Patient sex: F
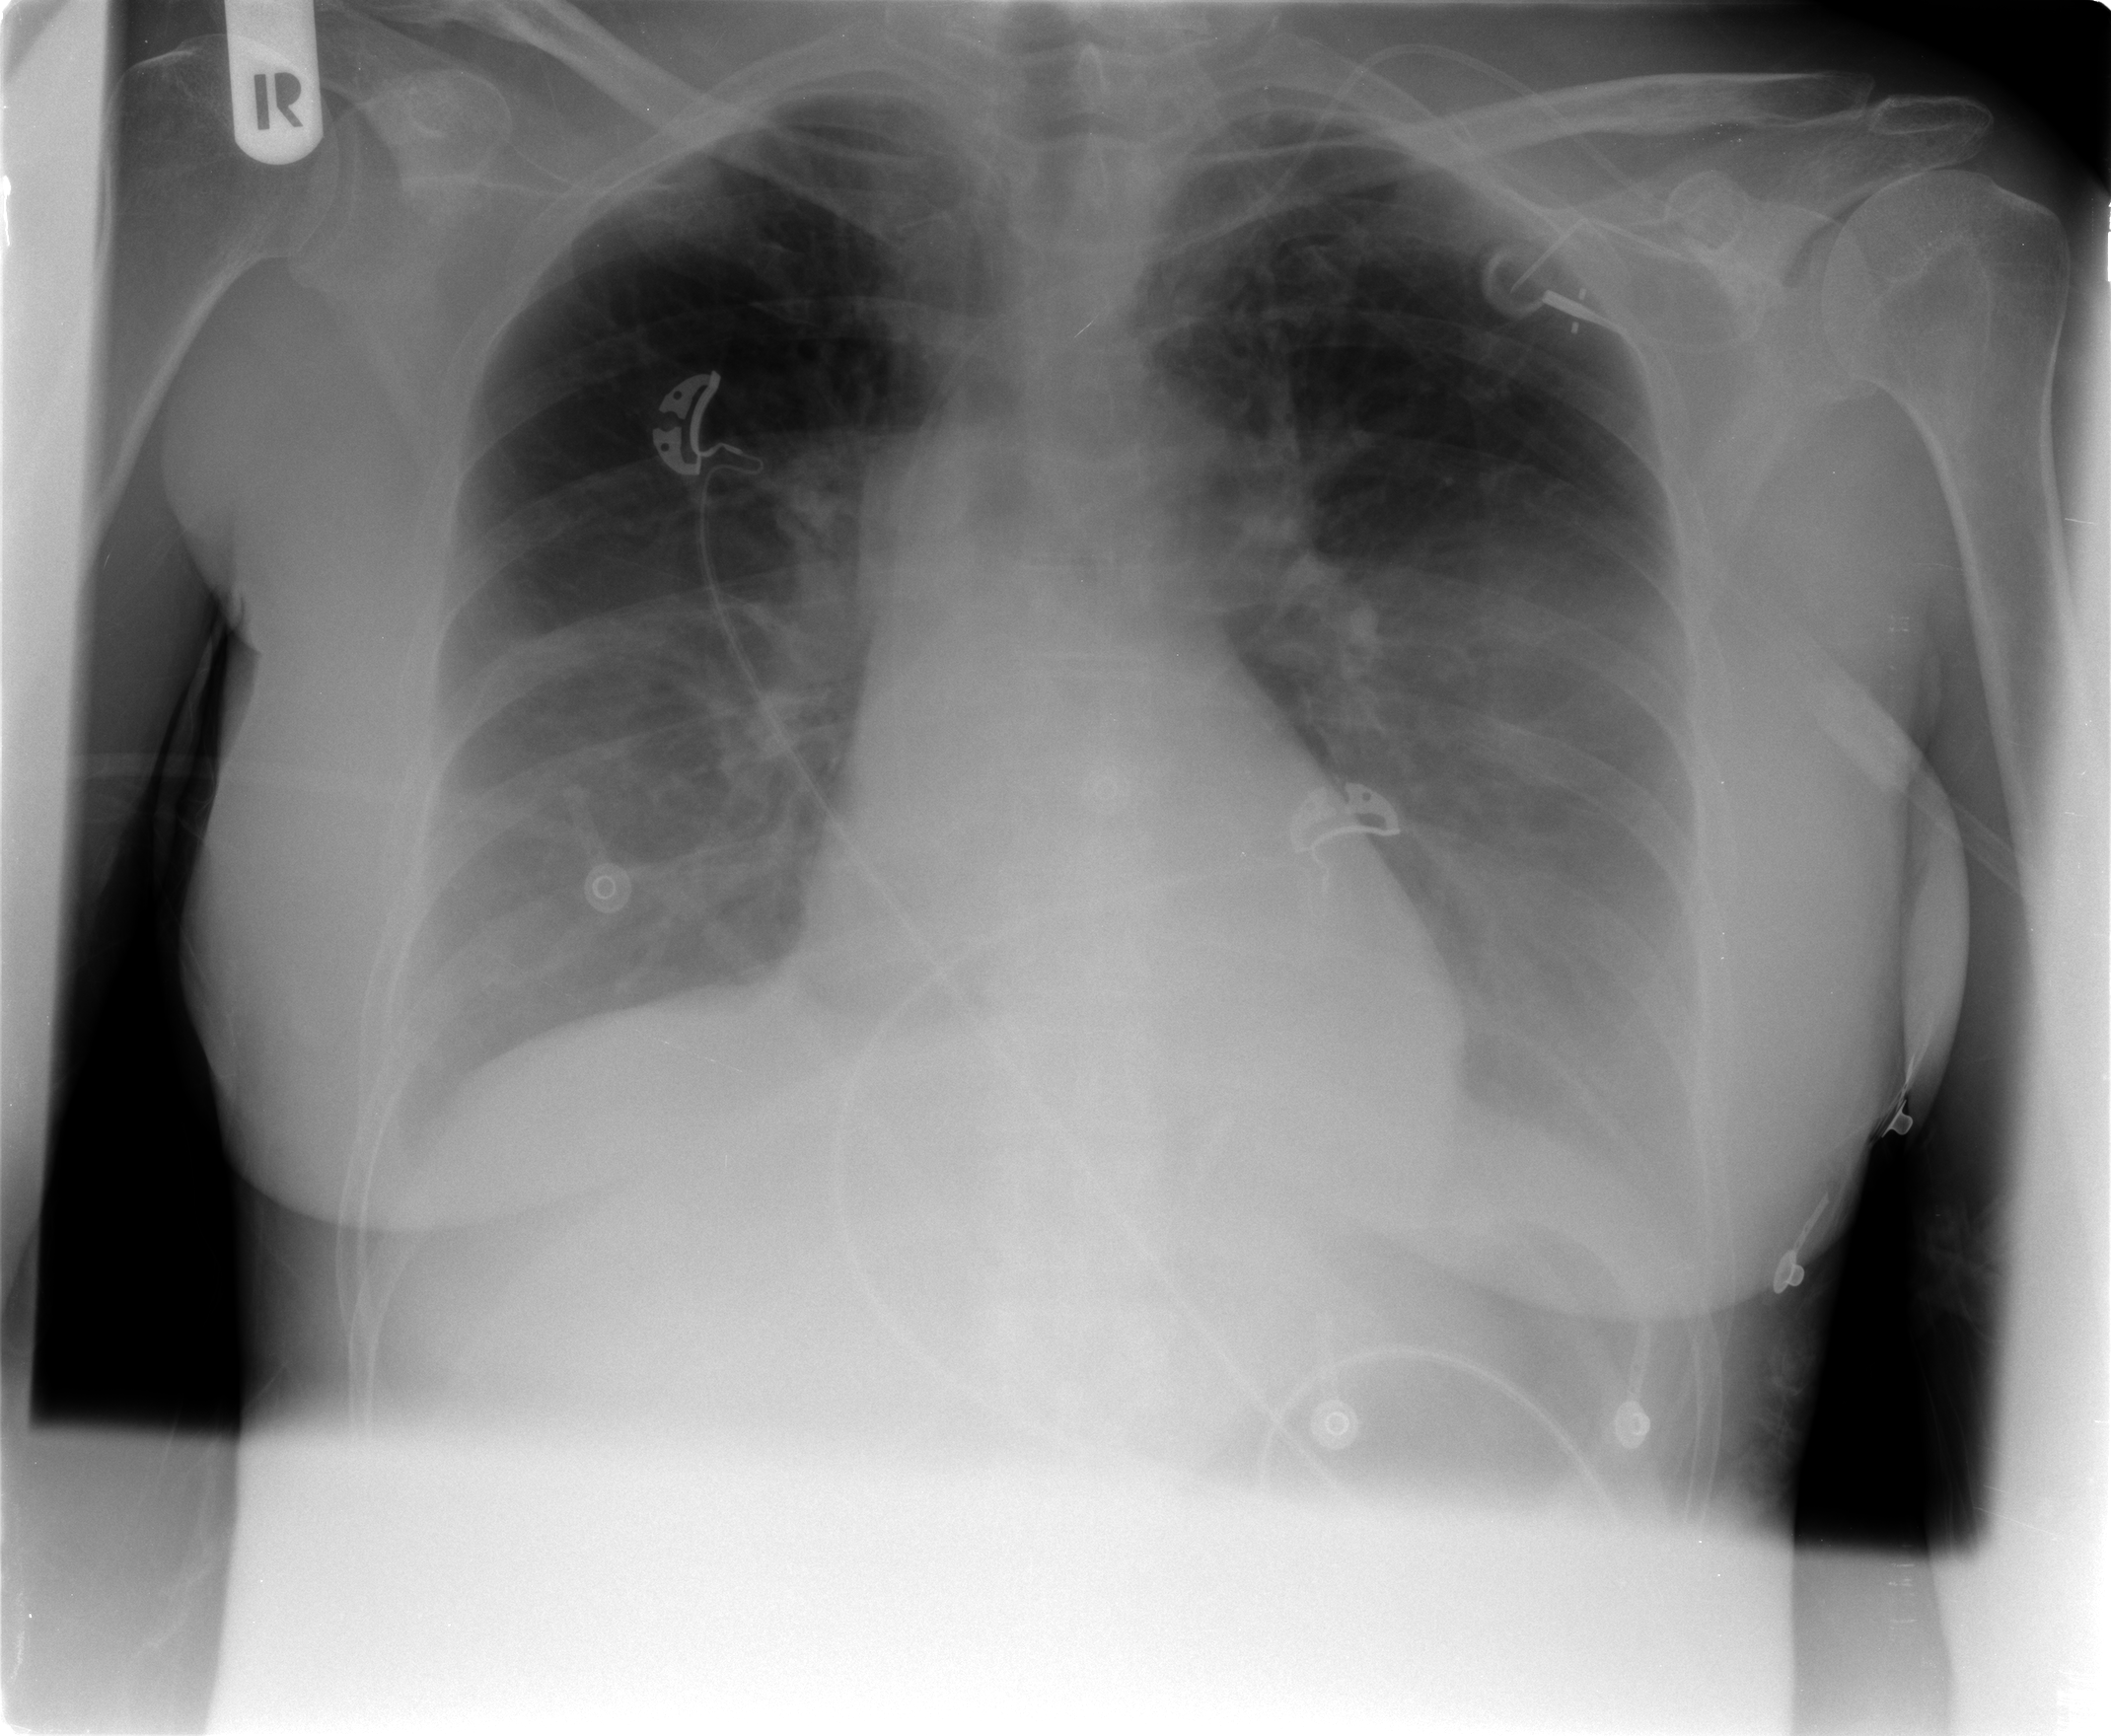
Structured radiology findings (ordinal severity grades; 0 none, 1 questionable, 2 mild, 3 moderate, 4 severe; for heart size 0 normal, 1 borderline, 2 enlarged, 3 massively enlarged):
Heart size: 0
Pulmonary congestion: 2
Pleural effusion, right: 2
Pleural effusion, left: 2
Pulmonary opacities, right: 0
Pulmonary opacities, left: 0
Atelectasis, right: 0
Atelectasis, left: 0